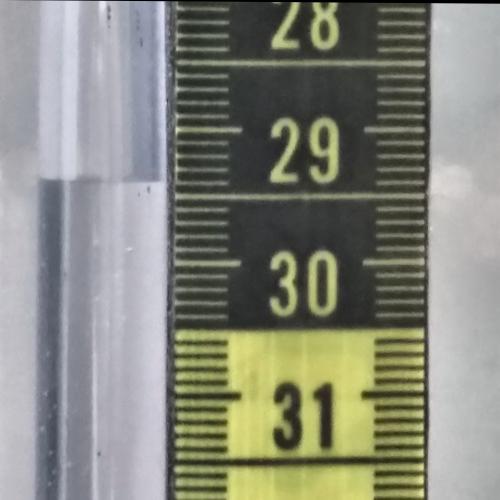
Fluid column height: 29.4 cm